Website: macys
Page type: billing-address
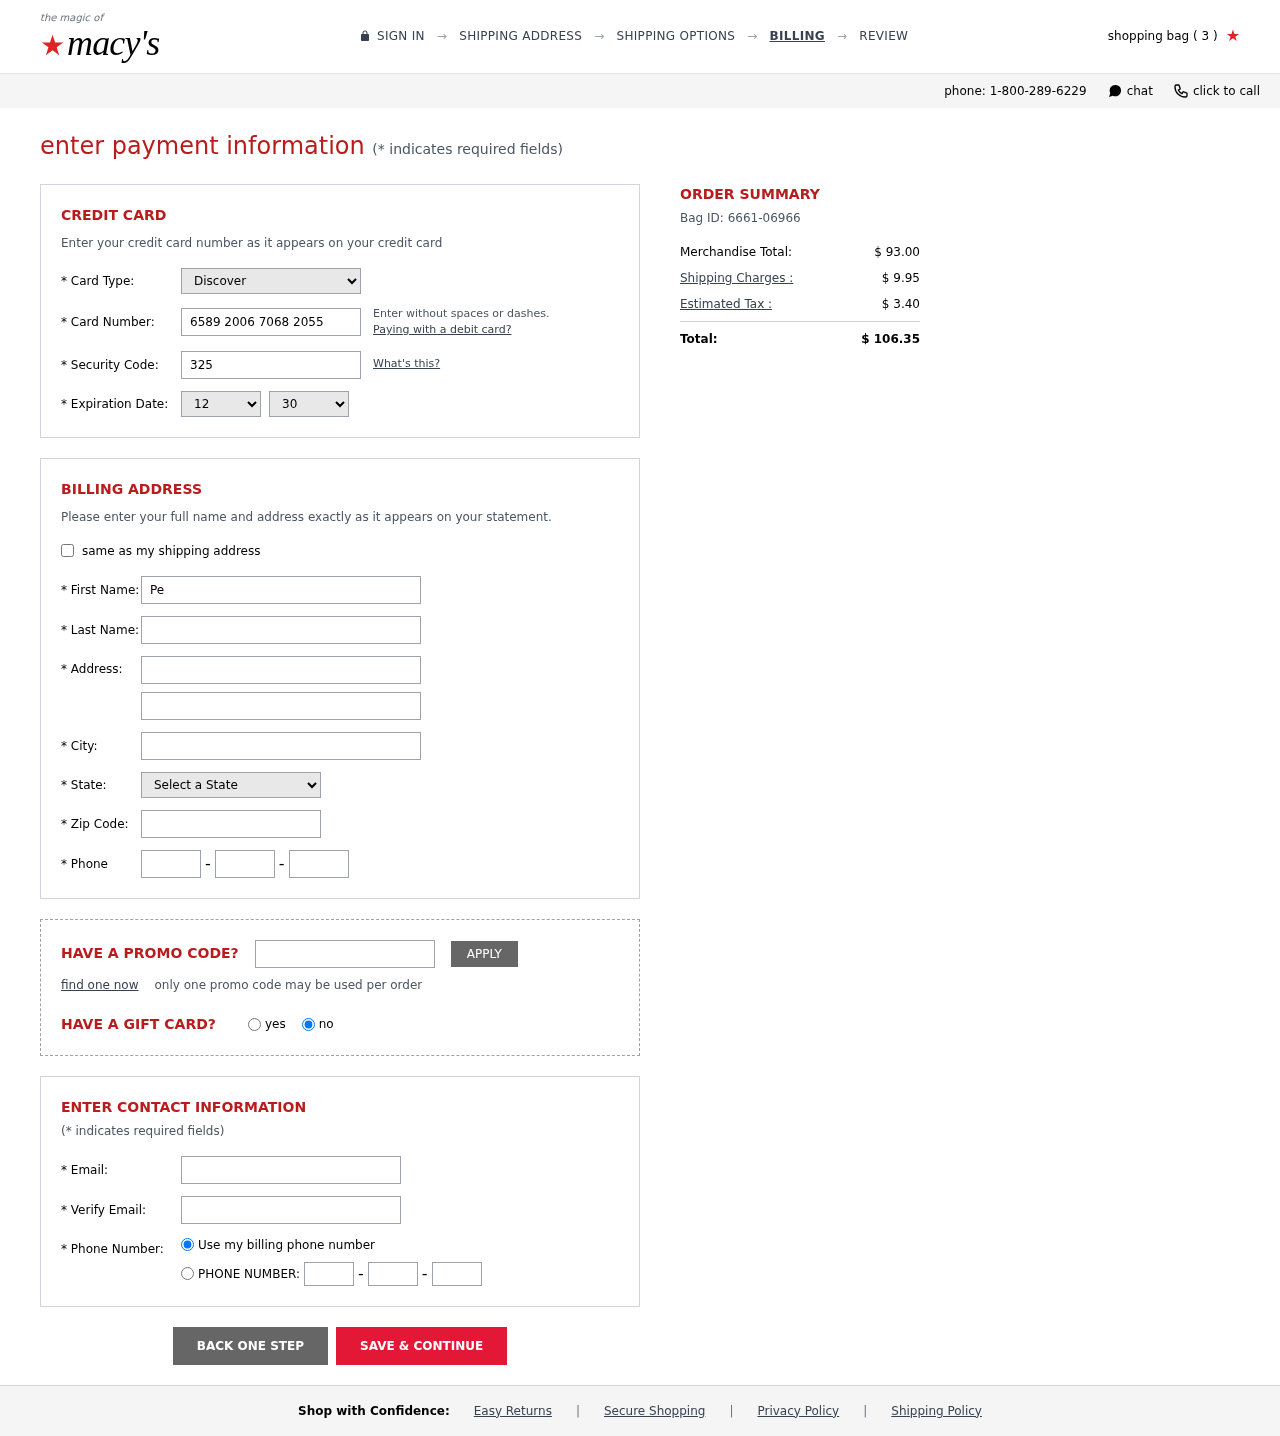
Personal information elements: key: PII_CARD_CVV
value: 325
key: PII_CARD_EXPIRY_MONTH
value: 12
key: PII_CARD_EXPIRY_YEAR
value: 30
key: PII_CARD_NUMBER
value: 6589 2006 7068 2055
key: PII_CARD_TYPE
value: Discover
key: PII_CITY
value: South Cassandraborough
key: PII_EMAIL
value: peterkennedy@hotmail.com
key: PII_FIRSTNAME
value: Peter
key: PII_LASTNAME
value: Kennedy
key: PII_PHONE_AREA
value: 286
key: PII_PHONE_PREFIX
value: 403
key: PII_PHONE_SUFFIX
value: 0335
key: PII_POSTCODE
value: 35633
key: PII_STATE_ABBR
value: ME
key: PII_STREET
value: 17752 Davis Spurs Apt. 615
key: PII_STREET2
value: Apt. 596
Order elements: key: ORDER_NUM_ITEMS
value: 3
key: ORDER_ID
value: Bag ID: 6661-06966
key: ORDER_SUBTOTAL
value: $ 93.00
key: ORDER_SHIPPING_COST
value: $ 9.95
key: ORDER_TAX
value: $ 3.40
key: ORDER_TOTAL
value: $ 106.35